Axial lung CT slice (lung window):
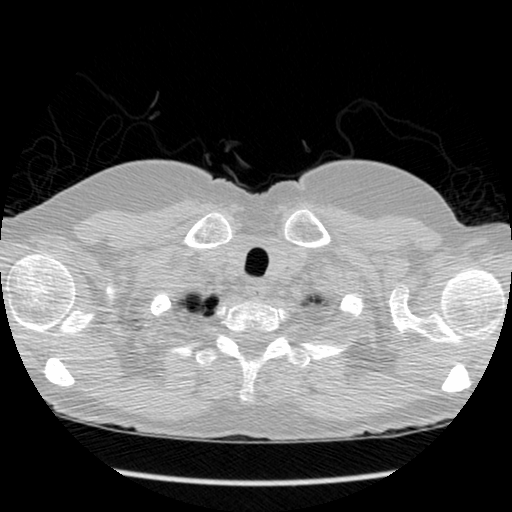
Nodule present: no